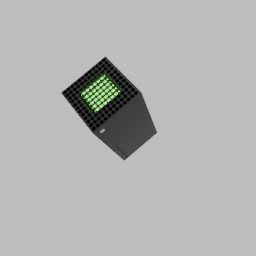
Label: electronics